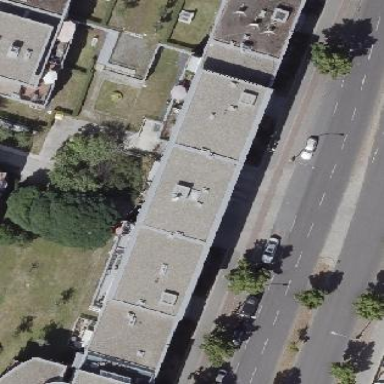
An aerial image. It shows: Half-hipped roof on apartment building.